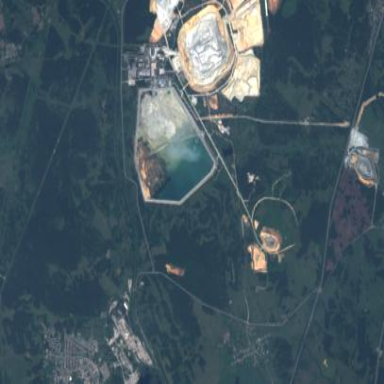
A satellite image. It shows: Industrial area designated for mining activities.